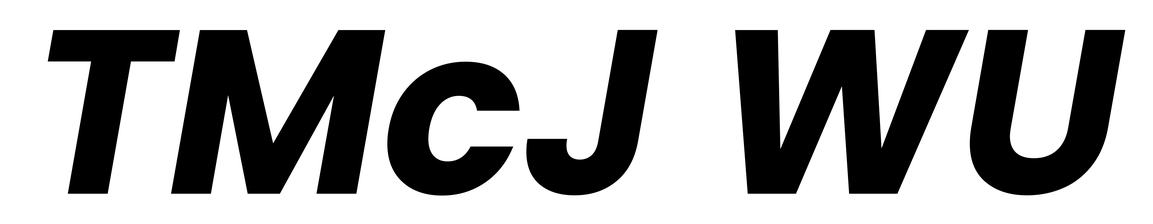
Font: Poppins-BoldItalic